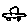
Label: car